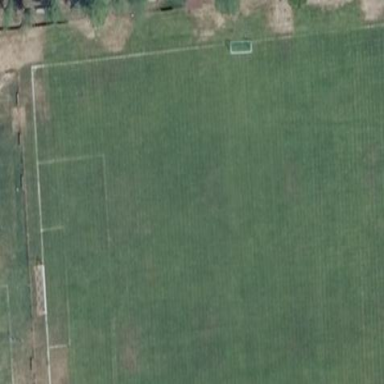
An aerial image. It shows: Soccer pitch designated for leisure and sports activities.